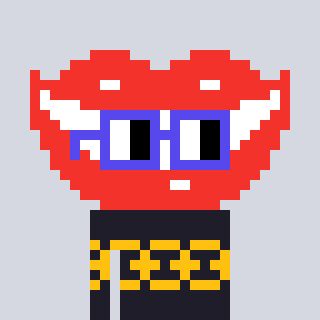
a pixel art character with square blue glasses, a smile-shaped head and a grayscale-colored body on a cool background